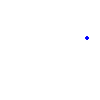
Particle: proton